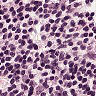
Metastatic tissue present: no